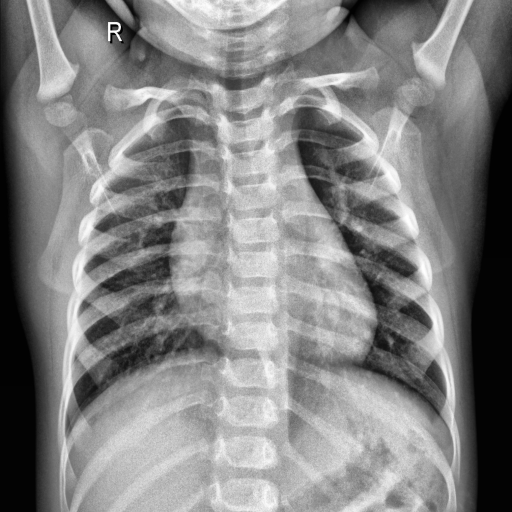
Finding: NORMAL